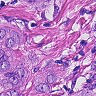
Metastatic tissue present: yes